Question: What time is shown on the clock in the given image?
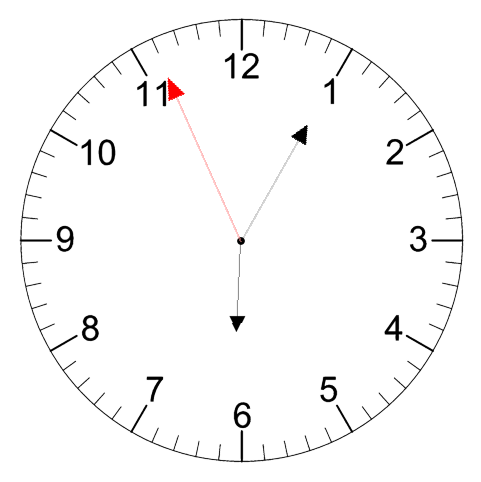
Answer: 06:04:56